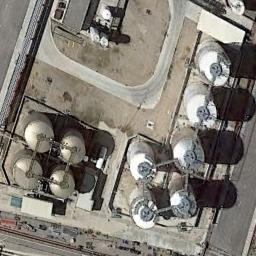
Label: storage_tank